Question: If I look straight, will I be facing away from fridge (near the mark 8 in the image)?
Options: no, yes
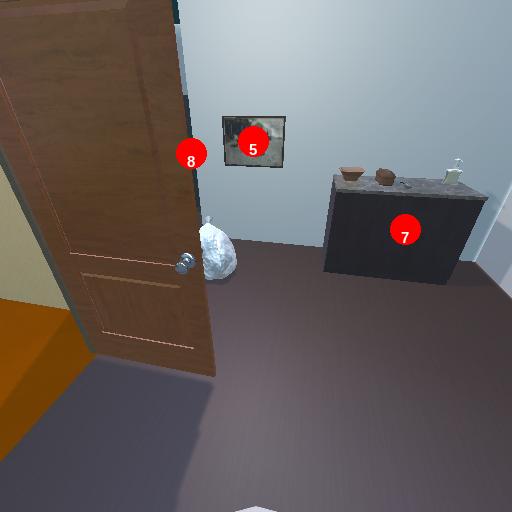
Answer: no